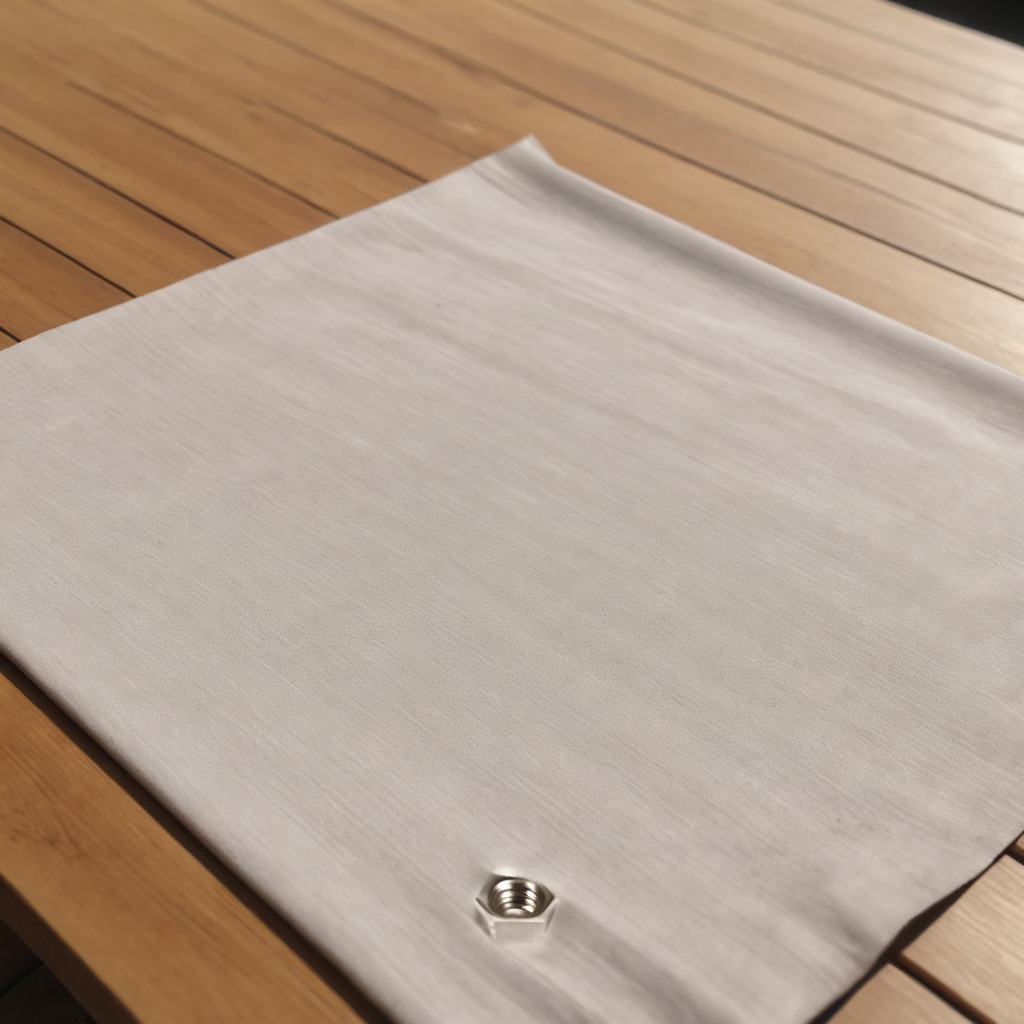
A metal nut lies on a wooden table in an outdoor workshop during daytime bright natural light soft shadows worn but beneath the cloth.